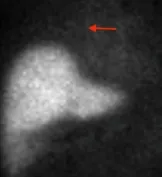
HIDA scan showing closure of the BBF. BBF, bronchobiliary fistula; HIDA, hepatobiliary iminodiacetic acid.
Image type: radiology (scintigraphy)